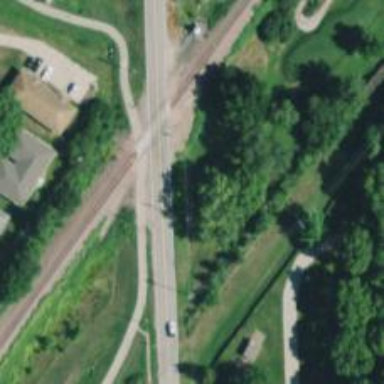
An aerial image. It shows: Crossing for the railway.